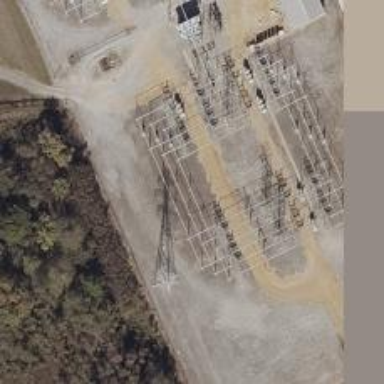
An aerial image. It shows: Switch used for power control.